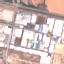
Land use / land cover: Industrial